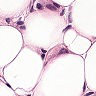
Metastatic tissue present: yes